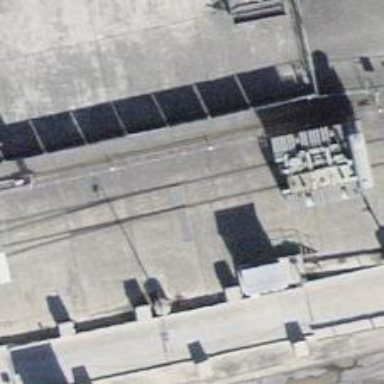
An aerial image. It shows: Railway switch.